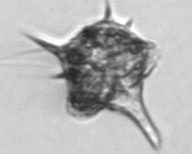
Label: Amylax